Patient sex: F
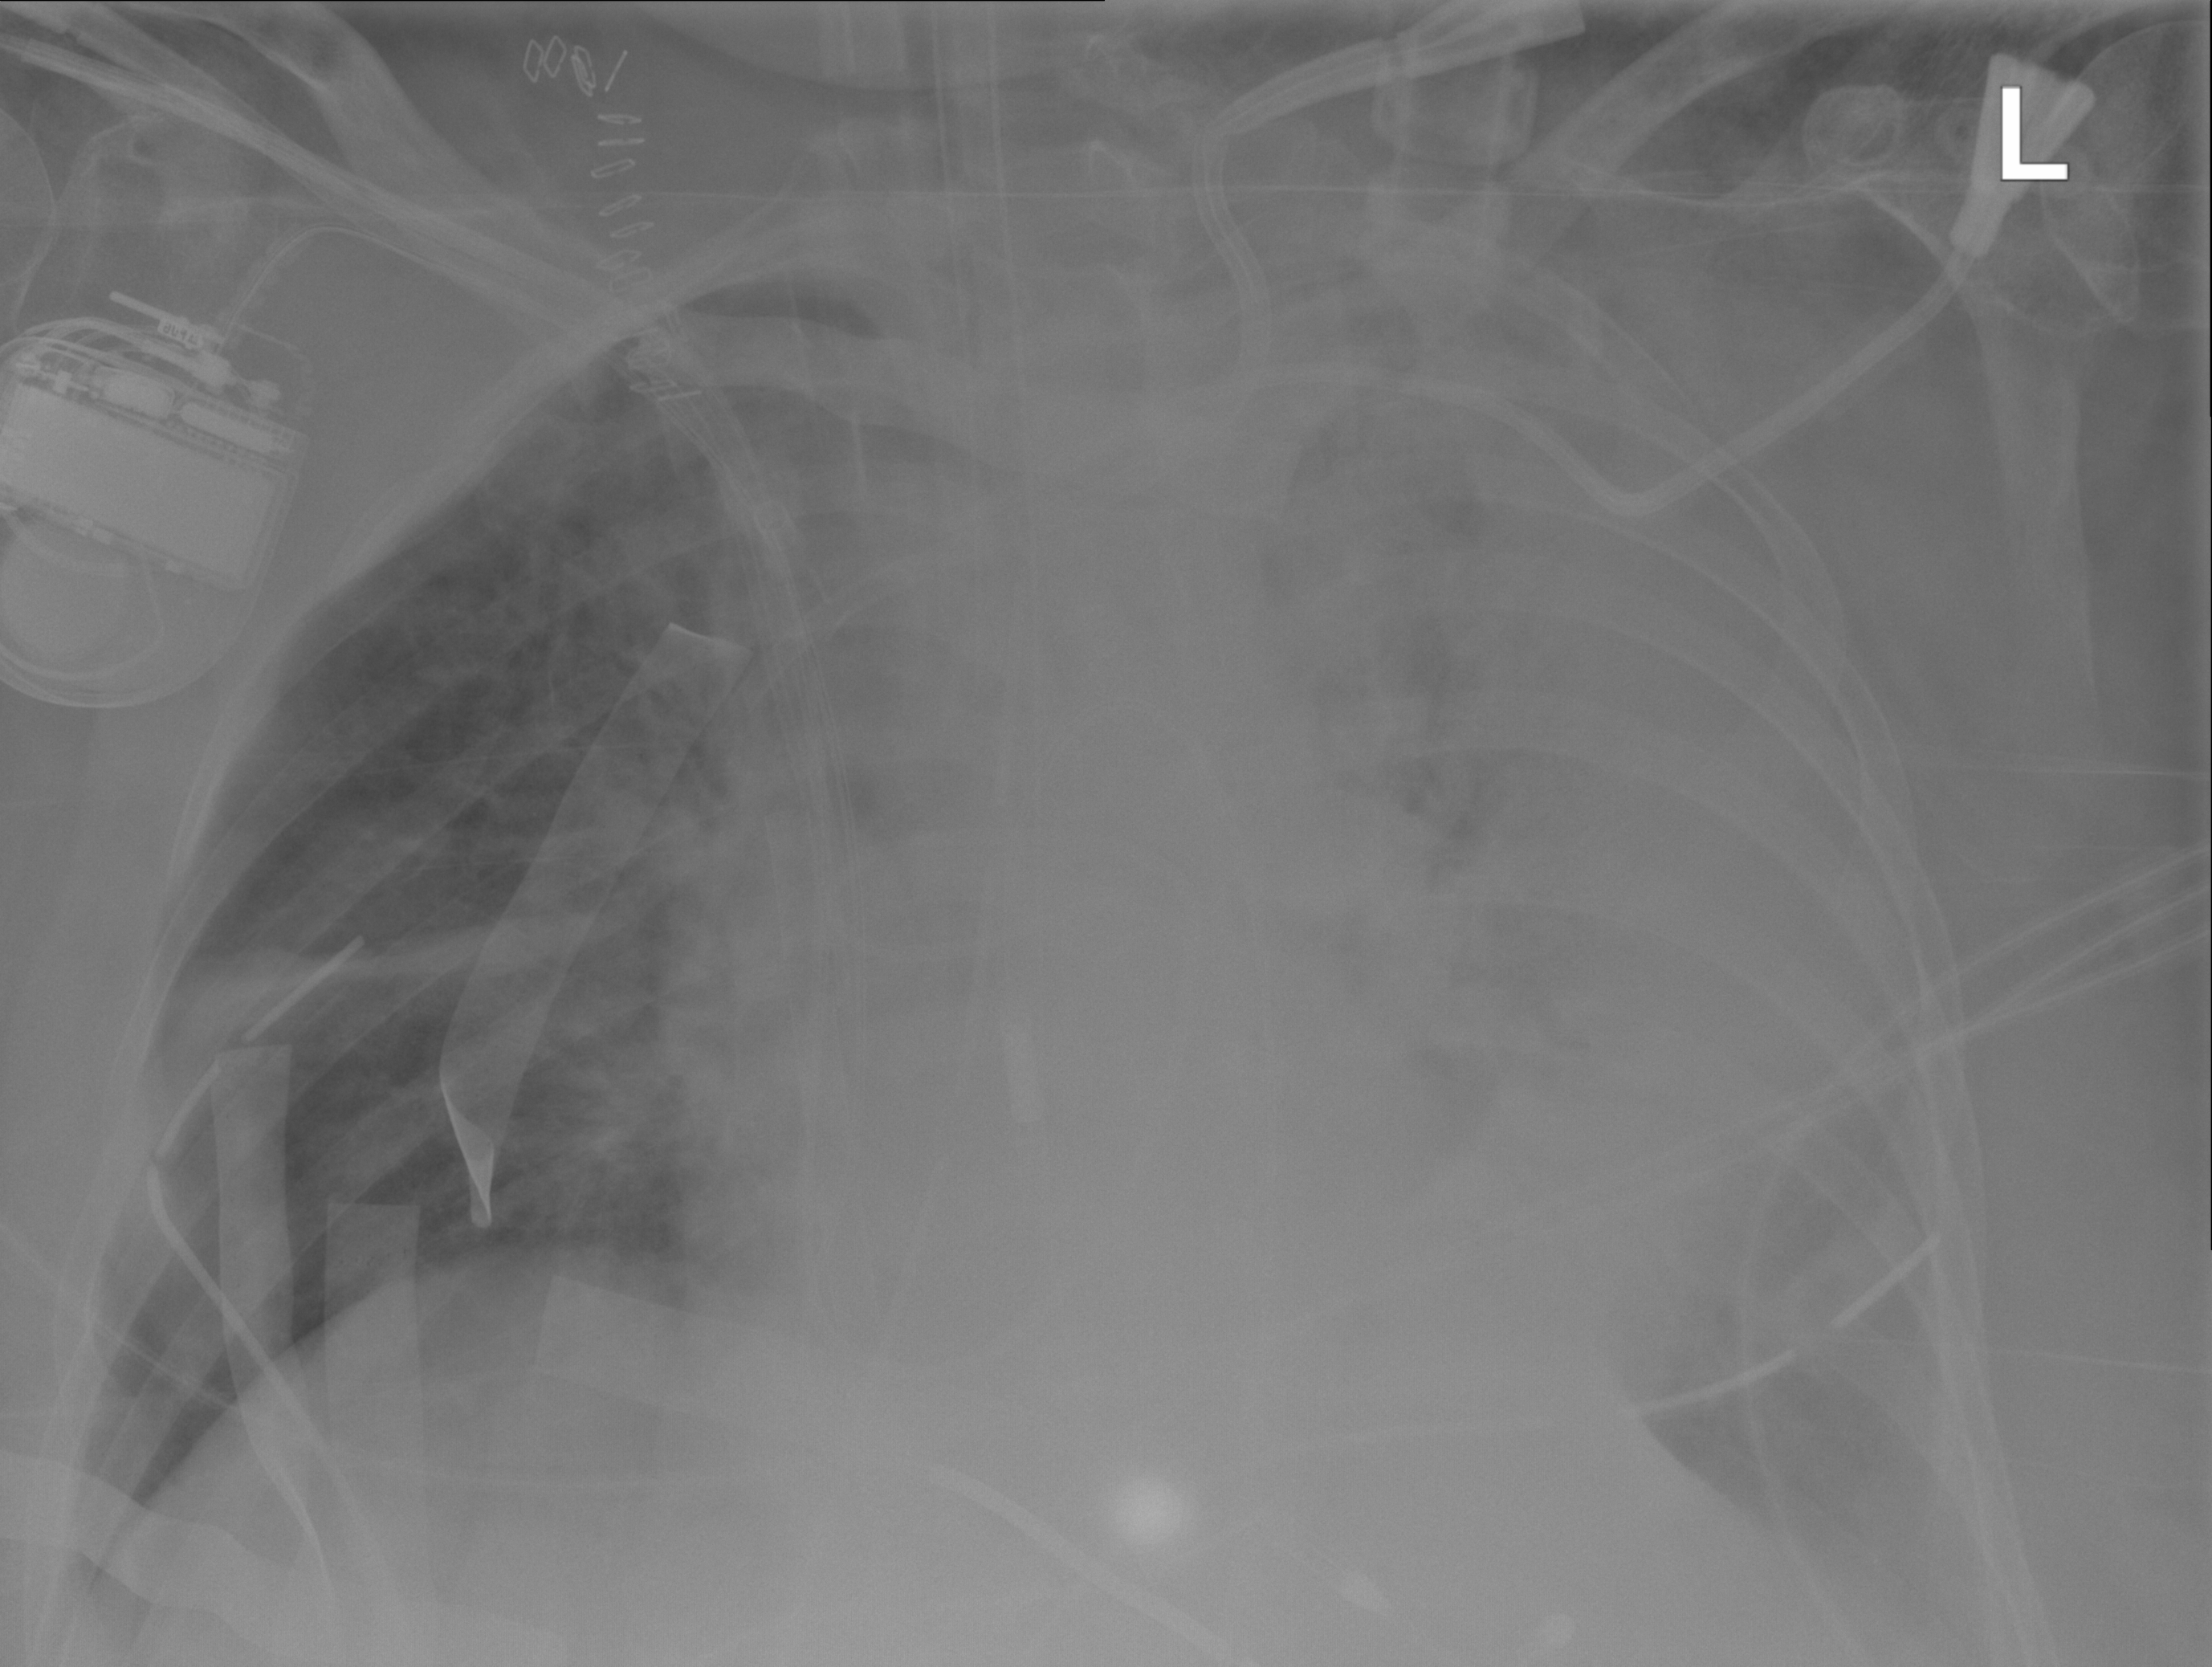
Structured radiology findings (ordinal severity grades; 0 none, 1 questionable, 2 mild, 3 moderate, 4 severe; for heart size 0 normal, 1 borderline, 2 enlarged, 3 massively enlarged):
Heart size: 0
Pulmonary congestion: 2
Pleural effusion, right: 0
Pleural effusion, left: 0
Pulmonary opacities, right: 0
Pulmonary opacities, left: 3
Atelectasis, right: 2
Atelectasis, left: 4